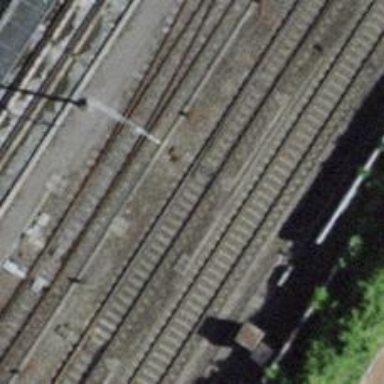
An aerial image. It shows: Railway switch.